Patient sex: M
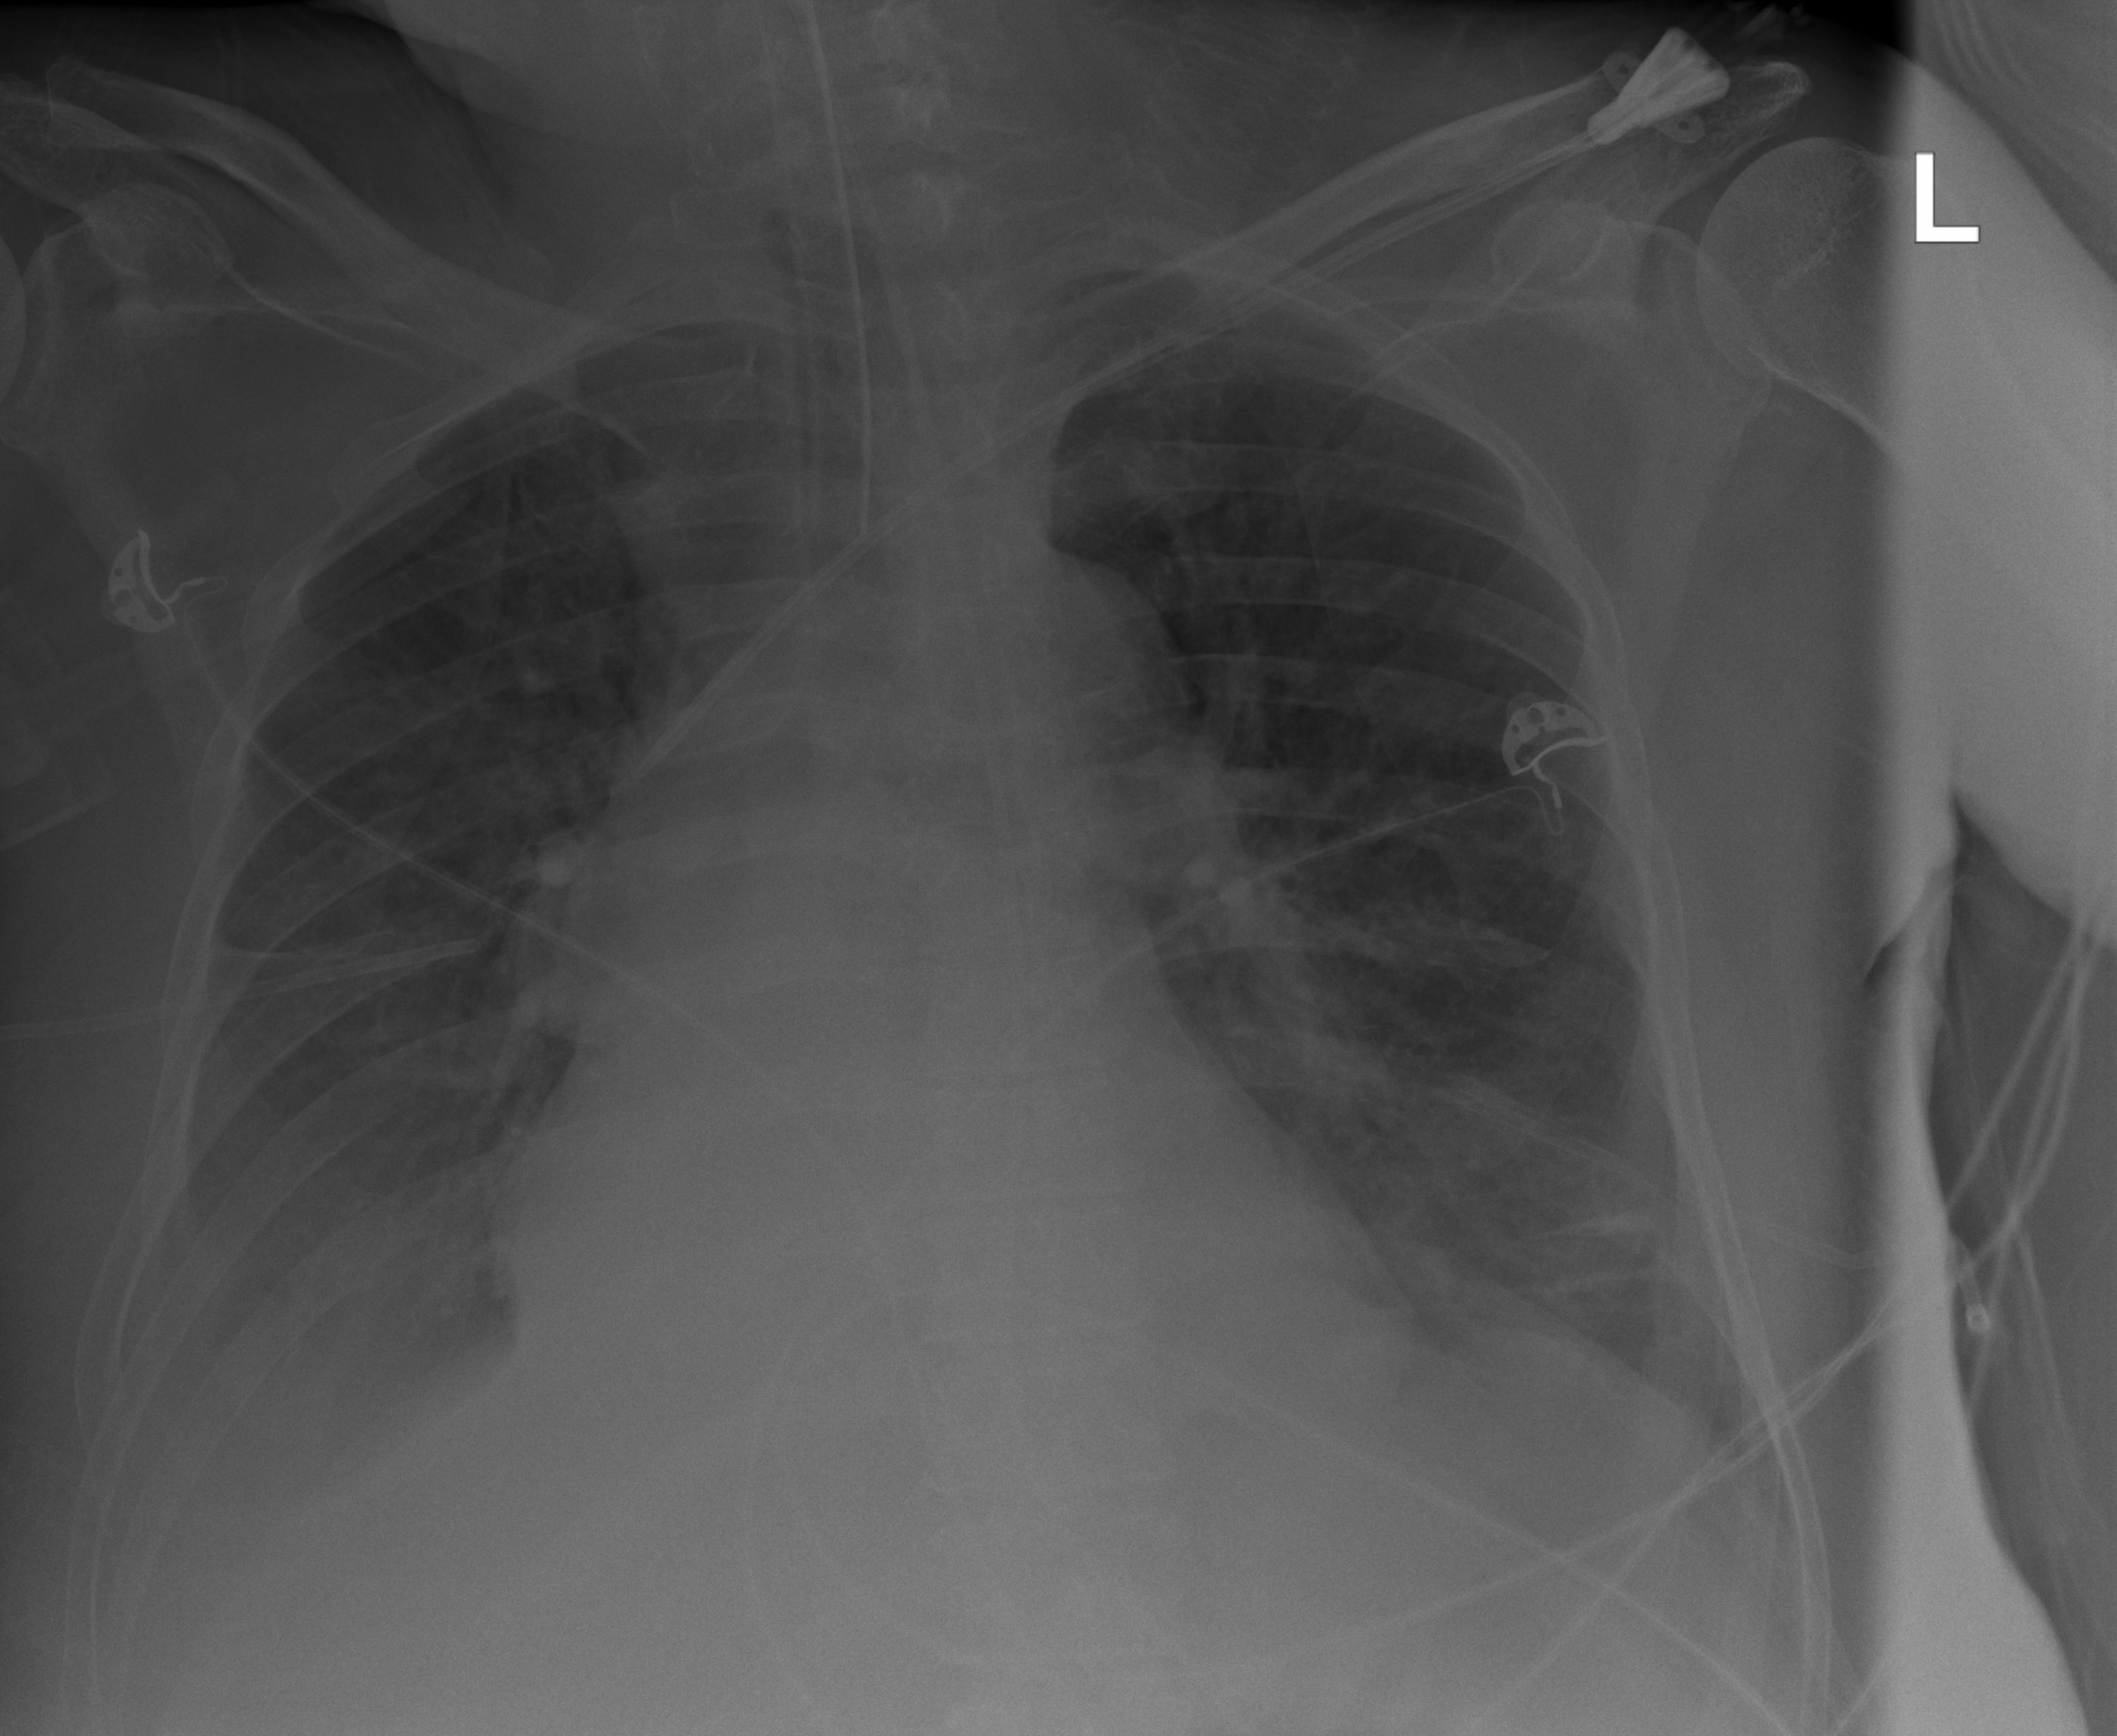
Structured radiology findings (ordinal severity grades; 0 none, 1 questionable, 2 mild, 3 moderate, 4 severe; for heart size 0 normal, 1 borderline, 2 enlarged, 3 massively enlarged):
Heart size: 1
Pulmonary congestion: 0
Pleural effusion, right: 2
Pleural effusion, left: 2
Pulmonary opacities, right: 0
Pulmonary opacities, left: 0
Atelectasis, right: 2
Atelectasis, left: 2